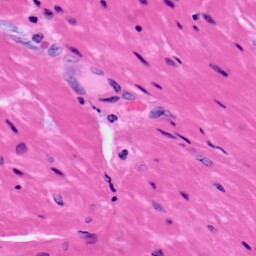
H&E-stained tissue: Prostate